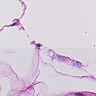
Metastatic tissue present: no